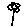
Label: flower